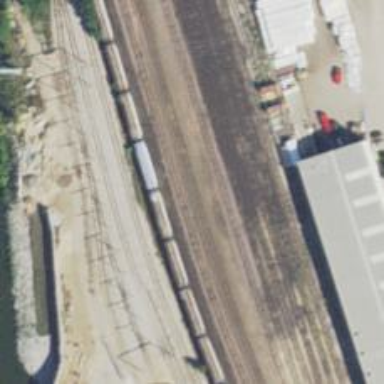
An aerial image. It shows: Railway yard.